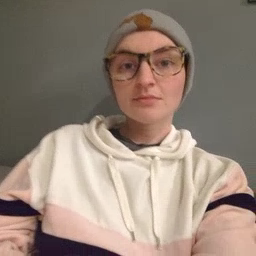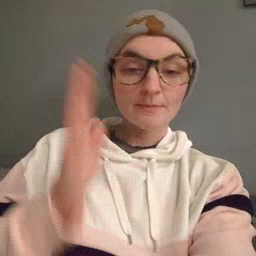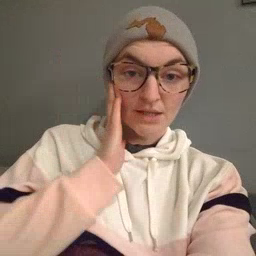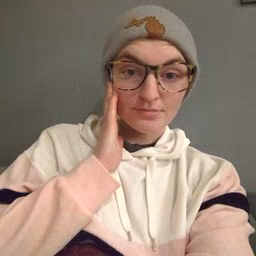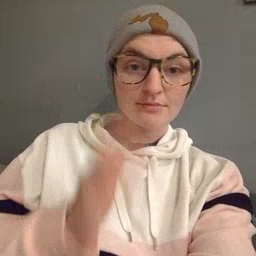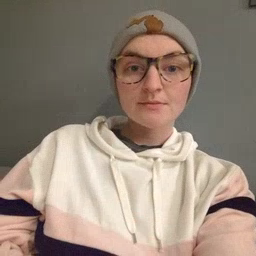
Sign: bed